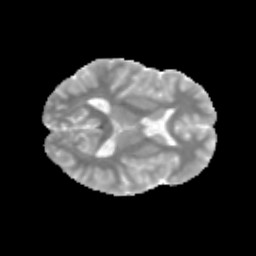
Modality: MD
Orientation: axial
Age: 13
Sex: male
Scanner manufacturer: siemens
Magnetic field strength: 3 T
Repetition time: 3.8 s
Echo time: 0.07 s